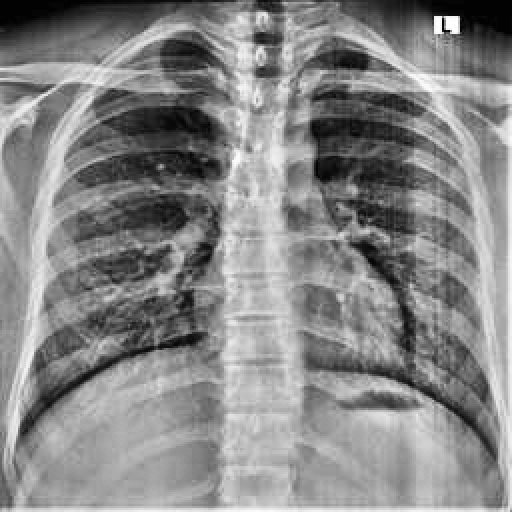
Finding: NORMAL